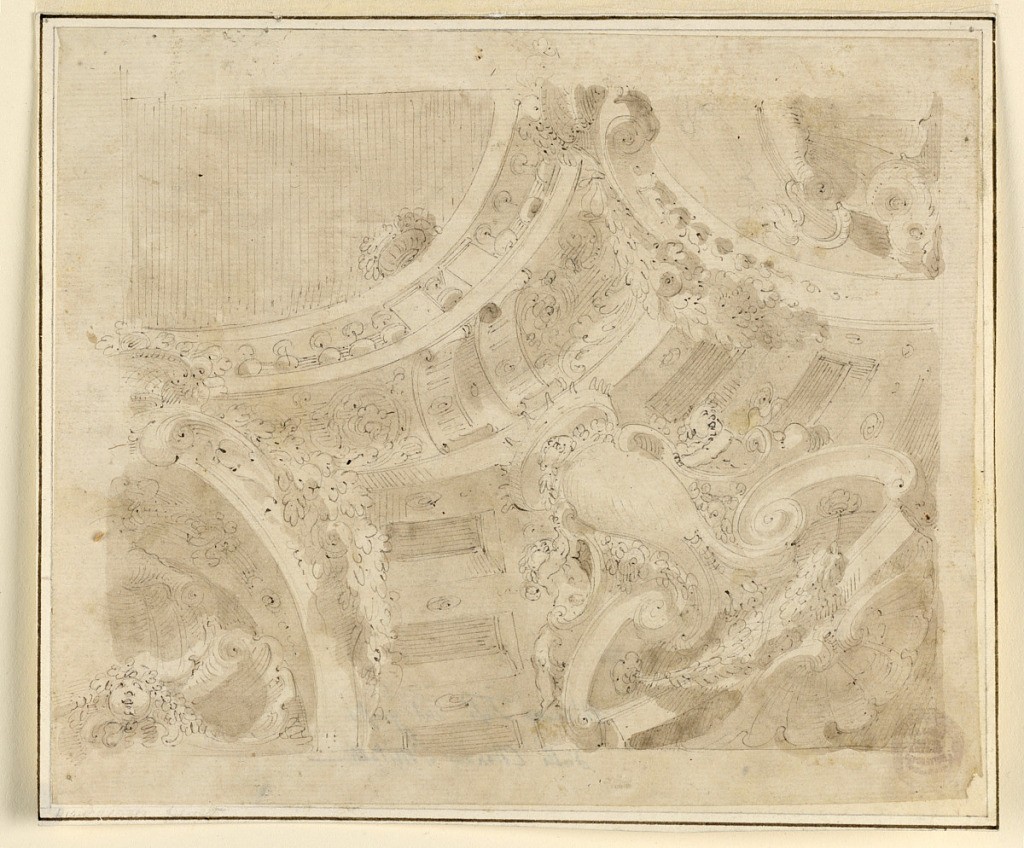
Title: Design for a Ceiling
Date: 1700–1750
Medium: Graphite, pen and ink, brush and wash on paper
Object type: Drawing
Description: Corner of a ceiling shown. A crowned shield is flanked by putti. Above this, a vase with flowers stands upon a balustrade, viewed from below.